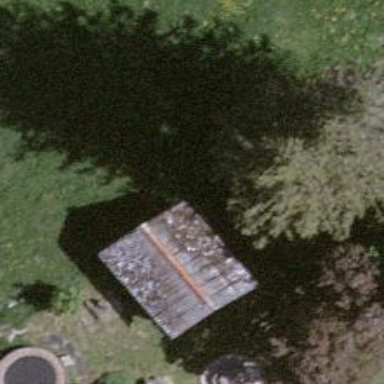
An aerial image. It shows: View of roof of building.